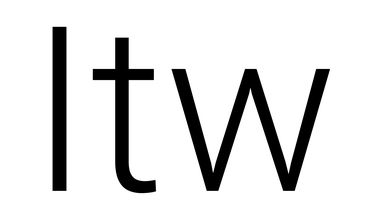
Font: Roboto_Light